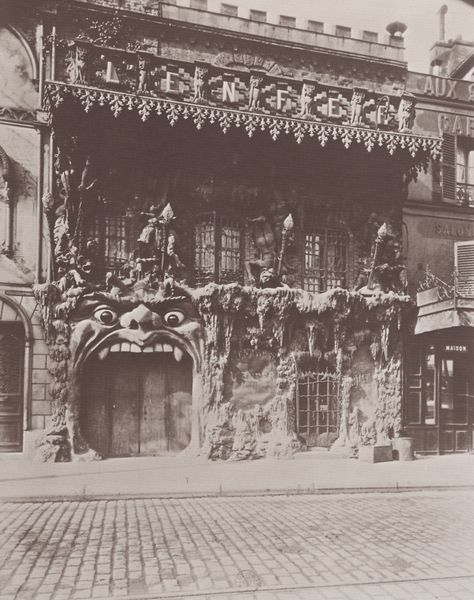
Titel: Läden und Auslagen, das Kabarett »L'Enfer«
Künstler: Jean Eugène Auguste Atget
Standort: Paris
Institution: Bibliothèque Nationale, Cabinet des Estampes
Schlagwörter: dunkel, himmel, schatten, weiß, stadt, blumen, fenster, glas, grau, hell, licht, nase, schmuck, schwarz, strasse, terasse, tür, blüten, dach, gebäude, haus, weg, architektur, augen, gesicht, rahmen, sonne, boden, pflanzen, kamin, balkon, fassade, pflaster, türe, sepia, jugendstil, floral, menschenleer, tor, zinnen, foto, fotografie, photographie, eingang, bürgersteig, scheiben, asien, gehweg, pflastersteine, schwarzweiß, trottoir, nasenlöcher, photo, fries, sims, zähne, gesims, maul, wesen, baldachin, ballustrade, verspielt, ungeheuer, aufnahme, monster, hauer, aus, schlund, geiterbahn, spukhaus